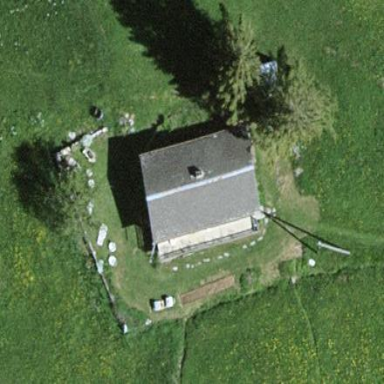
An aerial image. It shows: Simple and straightforward house.